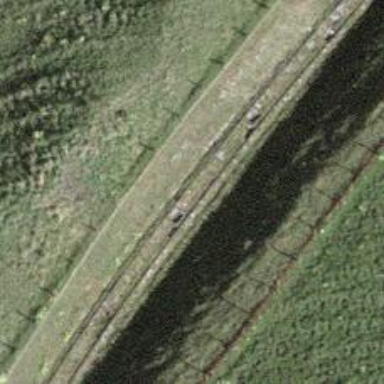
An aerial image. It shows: Disused railway.